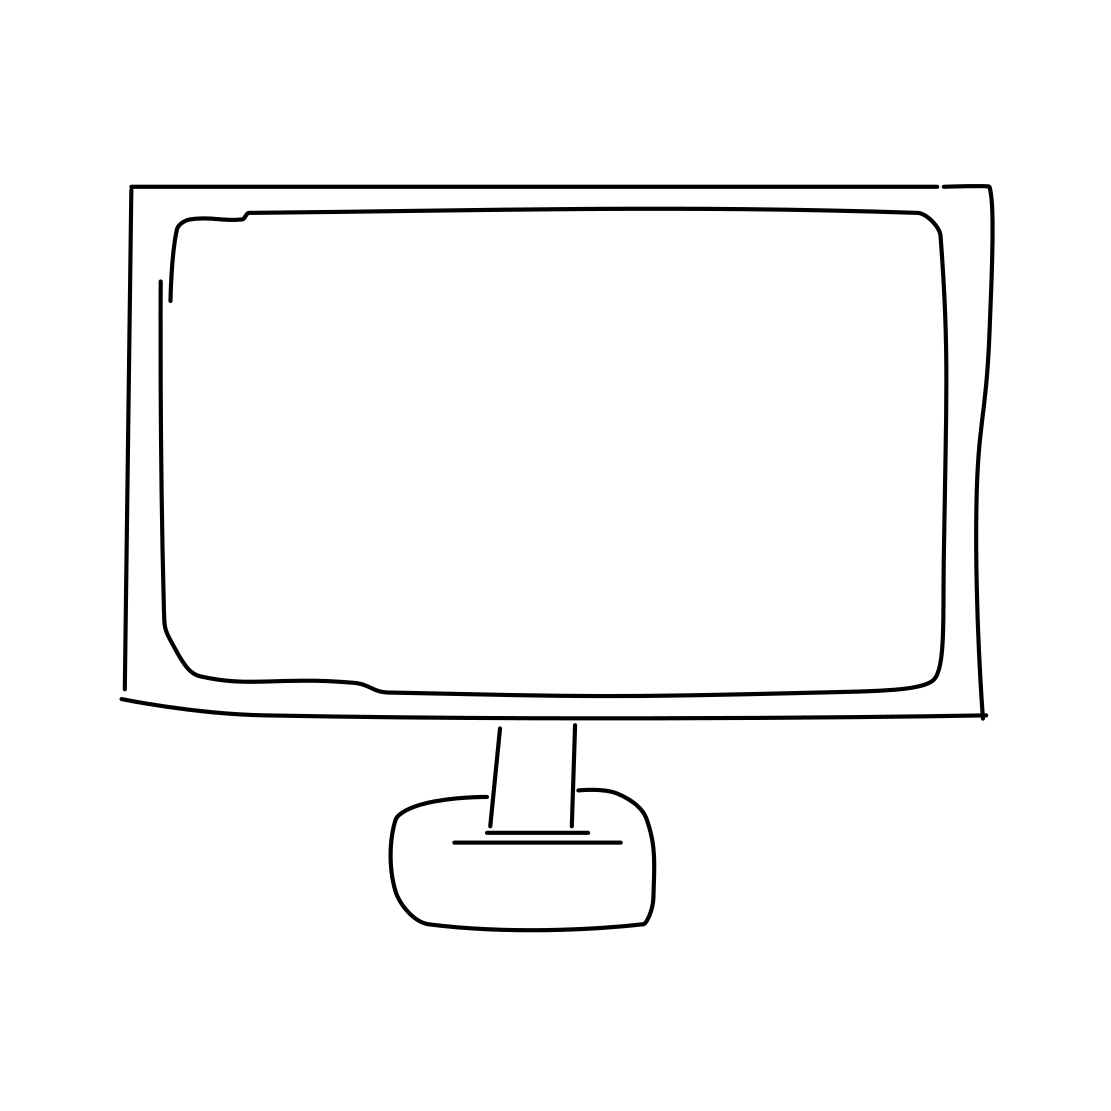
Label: computer monitor